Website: walmart
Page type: review-order
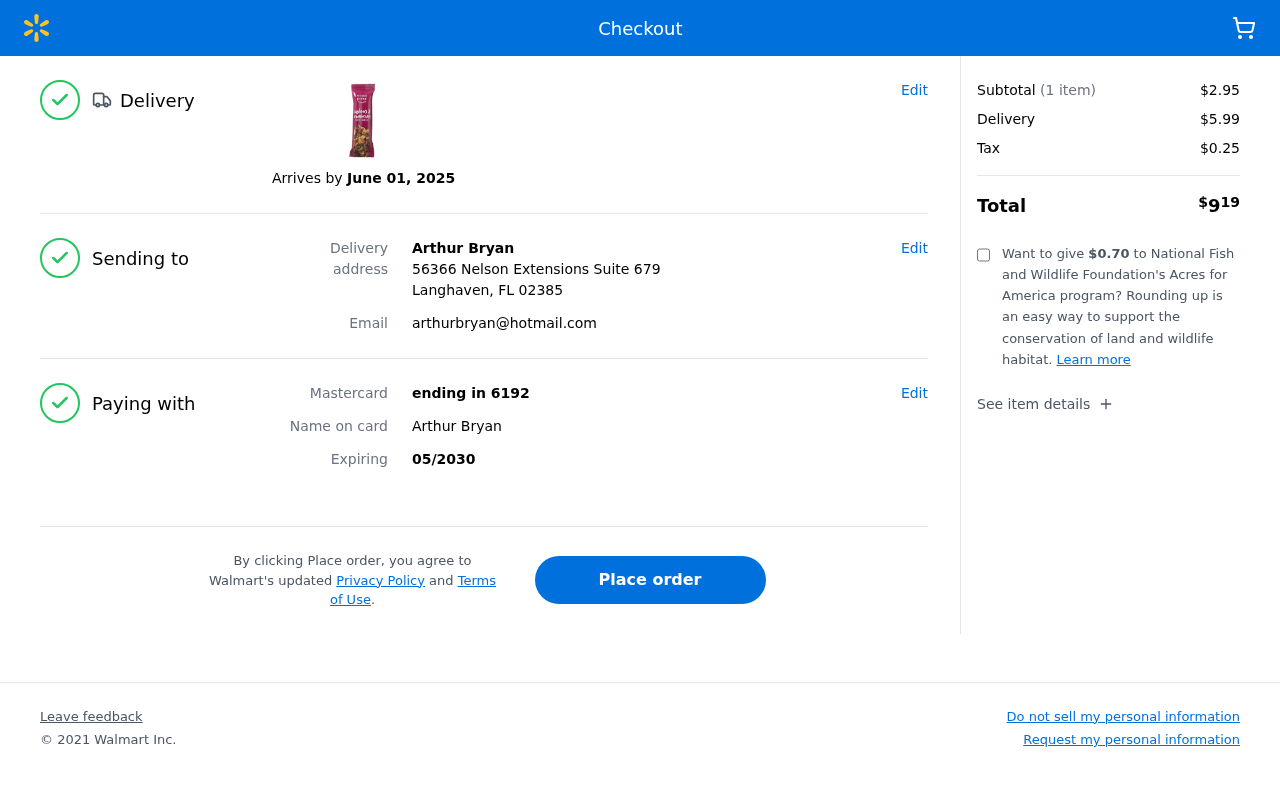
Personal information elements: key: PII_CARD_LAST4
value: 6192
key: PII_CARD_NAME
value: Arthur Bryan
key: PII_CARD_TYPE
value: Mastercard
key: PII_CITY_STATE_ZIP
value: Langhaven, FL 02385
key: PII_EMAIL
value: arthurbryan@hotmail.com
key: PII_FULLNAME
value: Arthur Bryan
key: PII_STREET
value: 56366 Nelson Extensions Suite 679
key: PII_FIRSTNAME
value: Arthur
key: PII_LASTNAME
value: Bryan
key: PII_FULLNAME2
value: Arthur Bryan
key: PII_FULLNAME3
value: Arthur Bryan
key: PII_FIRSTNAME2
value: Arthur
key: PII_FIRSTNAME3
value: Arthur
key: PII_LASTNAME2
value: Bryan
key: PII_LASTNAME3
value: Bryan
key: PII_FIRSTNAME_DERIVED
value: Arthur
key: PII_LASTNAME_DERIVED
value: Bryan
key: PII_FULLNAME_DERIVED
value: Arthur Bryan
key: PII_NAME_FULL_DERIVED
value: Arthur Bryan
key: PII_CARD_EXPIRY
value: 05/2030
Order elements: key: ORDER_DELIVERY_DATE
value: June 01, 2025
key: ORDER_NUM_ITEMS
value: (1 item)
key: ORDER_SUBTOTAL
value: $2.95
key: ORDER_SHIPPING_COST
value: $5.99
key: ORDER_TAX
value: $0.25
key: ORDER_TOTAL
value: $919
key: ORDER_DONATION
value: $0.70